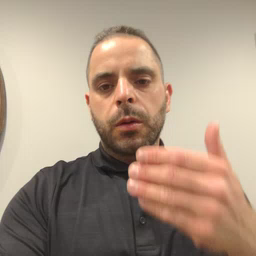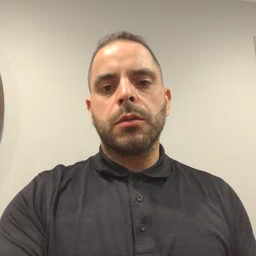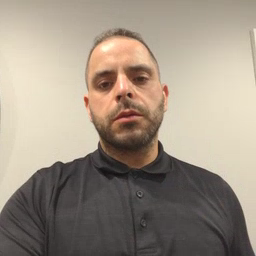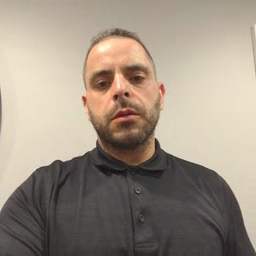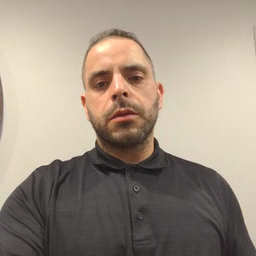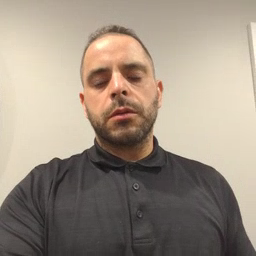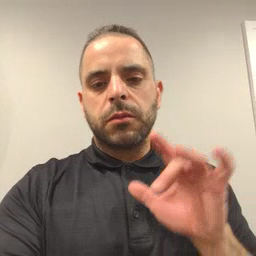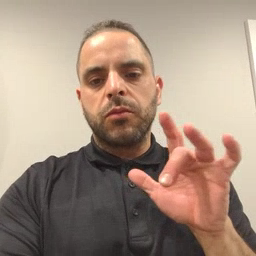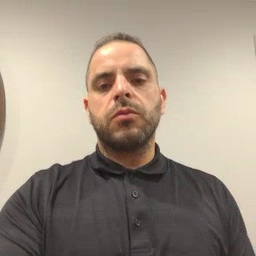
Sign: yucky